Question: I am receiving an error message as below when Calling a rest/wcf service
> LINQ to Entities does not recognize the method
'System.Collections.Generic.List'1<URL>'
method, and this method cannot be translated into a store expression.
I'm using Entity Framework and this is the code
var response = new GetReceiptByIdResponse();
'''
var result = from r in Data.Instance.Receipts.Include("Items")
where (r.ReceiptUniqueId == ID)
select new GetReceiptByIdResponse
{
Receipt = new Entities.Receipt()
{
ReceiptUniqueId = r.ReceiptUniqueId,
ReceiptId = r.ReceiptId,
CashierId = r.CashierId,
CashierName = r.CashierName,
ReceiptDateTime = r.ReceiptDateTime,
POSPlace = r.POSPlace,
Total = r.Total,
TotalTax = r.TotalTax,
TotalNet = r.TotalNet,
TotalDiscount = r.TotalDiscount,
Rounding = r.Rounding,
ItemAmount = r.ItemAmount,
Currency = r.Currency,
CurrencyCode = r.CurrencyCode,
MembershipCardUsed = r.MembershipCardUsed,
MembershipCardId = r.MembershipCardId,
Revoked = r.Revoked,
CardCompany = r.CardCompany,
FreeText = r.FreeText,
Items = (from i in r.Items
where i.ReceiptUniqueId == ID
select new Entities.Item()
{
ItemUniqueId = i.ItemUniqueId,
ItemId = i.ItemId,
Ean = i.Ean,
Name = i.Name,
CurrentPrice = i.CurrentPrice,
RegularPrice = i.RegularPrice,
Color = i.Color,
ItemRowCount = i.ItemRowCount,
ItemOrder = i.ItemOrder,
TotalGrossAmount = i.TotalGrossAmount,
TotalNetAmount = i.TotalNetAmount,
Removed = i.Removed
}).ToList(),
Store = new Store()
{
StoreId = r.Store.StoreId,
Name = r.Store.Name,
CorporateId = r.Store.CorporateId,
Adress = r.Store.Adress,
PostalCode = r.Store.PostalCode,
Phone = r.Store.Phone,
Email = r.Store.Email
}
}
};
return response = result.FirstOrDefault() as GetReceiptByIdResponse;
'''
I know the error is here becuase if i remove this part of code below it works, but I am not receiving any items
'''
Items = (from i in r.Items
where i.ReceiptUniqueId == ID
select new Entities.Item()
{
ItemUniqueId = i.ItemUniqueId,
ItemId = i.ItemId,
Ean = i.Ean,
Name = i.Name,
CurrentPrice = i.CurrentPrice,
RegularPrice = i.RegularPrice,
Color = i.Color,
ItemRowCount = i.ItemRowCount,
ItemOrder = i.ItemOrder,
TotalGrossAmount = i.TotalGrossAmount,
TotalNetAmount = i.TotalNetAmount,
Removed = i.Removed
}).ToList(),
'''
This is an image of my model.
The is a List of item

My question how can Get and construct it for my response message?
Thanks for the help in advance. :)
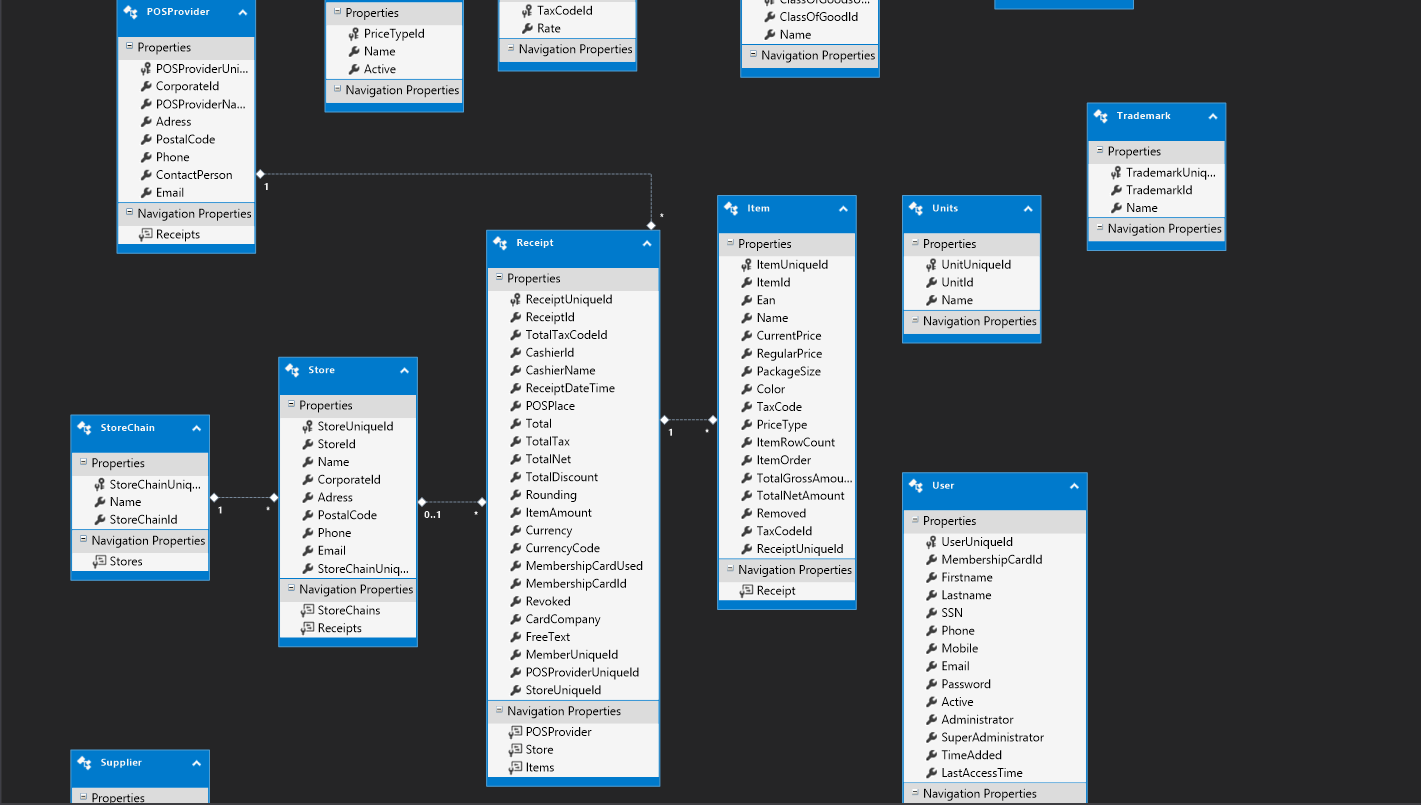
Answer: I think you don't have to map it per property one by one, EF will automatically map all scalar properties since you are using EF entity ('new Entities.Receipt()') to construct the result (not using somekind of view model or DTO). You can just return 'Receipt' that includes 'Items' and 'Store'. 'Receipt::Items' will only return data that refer to 'Receipt'.
Your query can be simplified by just doing this.
'''
var result = from r in Data.Instance.Receipts.Include("Items").Include("Store")
where r.ReceiptUniqueId == ID
select r;
var response = new GetReceiptByIdResponse
{
Receipt = result.FirstOrDefault()
};
return response;
'''